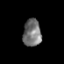
Tissue: prostate
Cell type: T cells
Senescence score: 0.3504
Nuclear area (px): 486
Mean DAPI intensity: 115.885